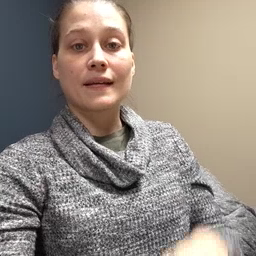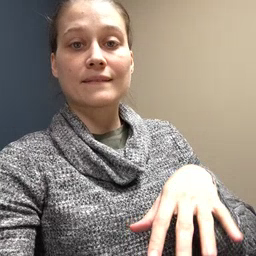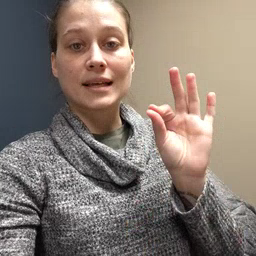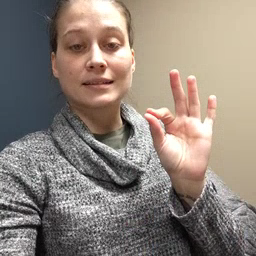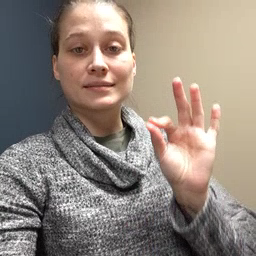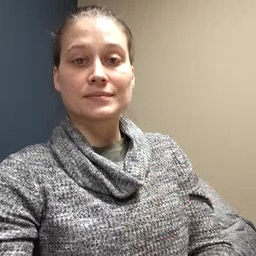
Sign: find